Aerial crown-view tile of a tropical tree (Barro Colorado Island, Panama), acquired 20250217:
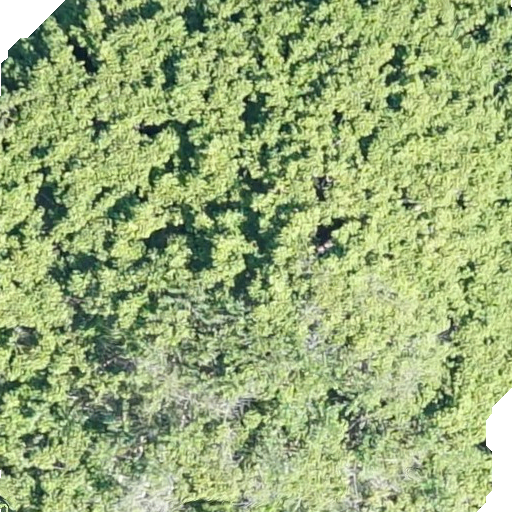
Species: Sterculia apetala
GBIF accepted scientific name: Sterculia apetala
Crown area: 545.532 m²